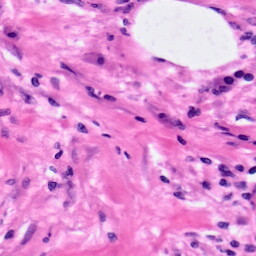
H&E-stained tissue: Pancreatic